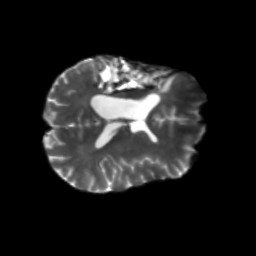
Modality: T2w
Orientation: axial
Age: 42
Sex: male
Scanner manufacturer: siemens
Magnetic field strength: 3 T
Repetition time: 5.47 s
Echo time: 0.0854 s